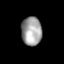
Tissue: lung
Cell type: Others
Senescence score: 0.1987
Nuclear area (px): 570
Mean DAPI intensity: 160.758